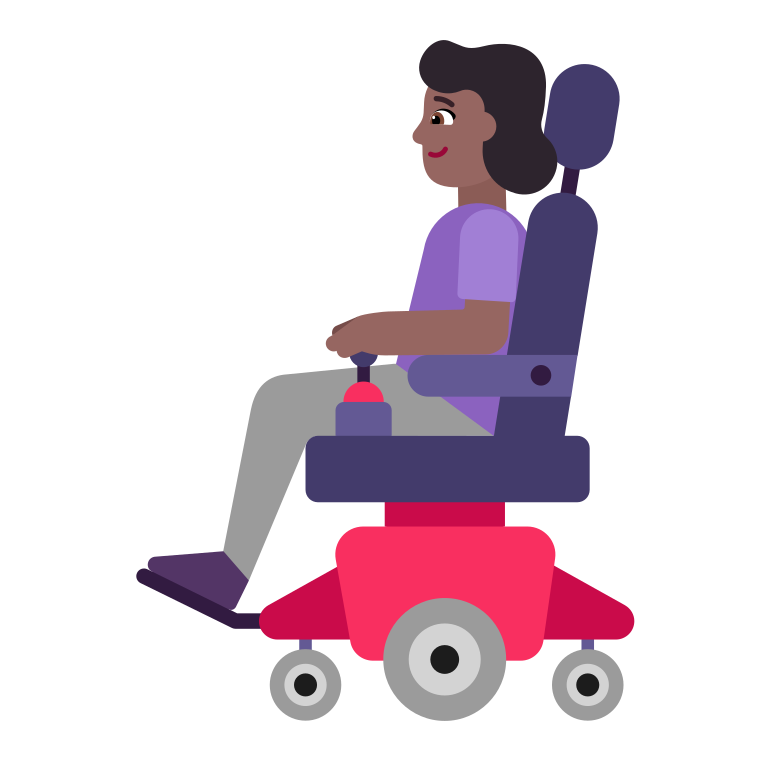
woman in motorized wheelchair flat  dark